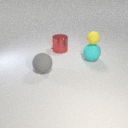
large gray rubber sphere to the left of large cyan rubber sphere